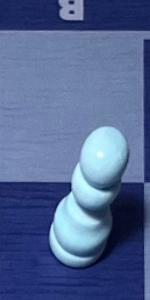
Label: Pawn_White